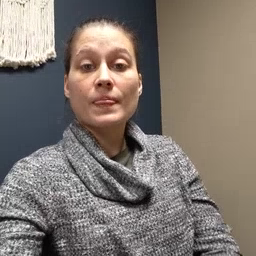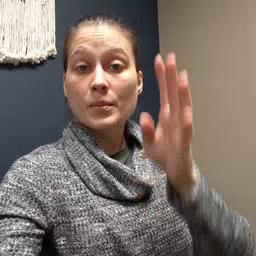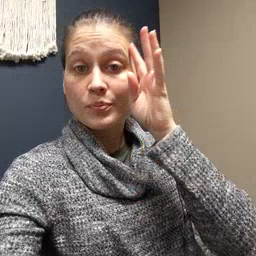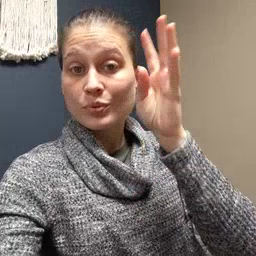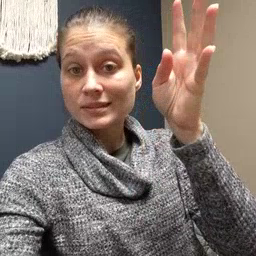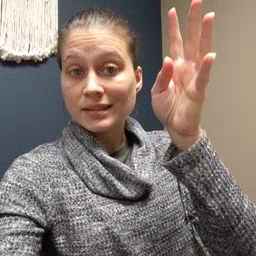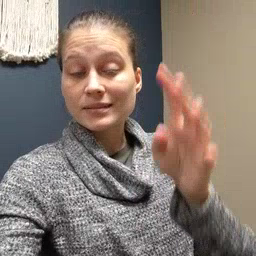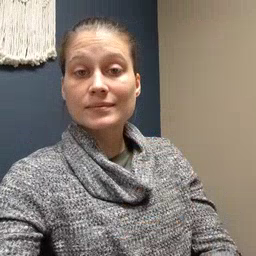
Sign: pretend